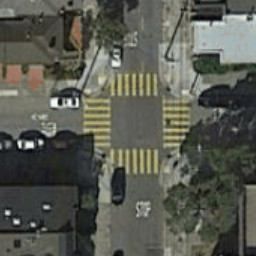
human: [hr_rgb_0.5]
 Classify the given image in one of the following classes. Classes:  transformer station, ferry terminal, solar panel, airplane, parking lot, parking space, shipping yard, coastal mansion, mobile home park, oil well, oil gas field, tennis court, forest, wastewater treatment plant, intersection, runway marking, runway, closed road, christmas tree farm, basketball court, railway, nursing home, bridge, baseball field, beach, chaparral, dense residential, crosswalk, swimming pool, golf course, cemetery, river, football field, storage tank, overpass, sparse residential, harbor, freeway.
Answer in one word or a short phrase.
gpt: crosswalk